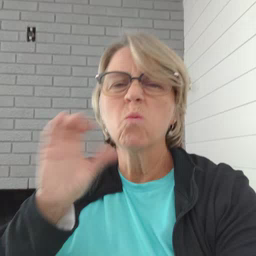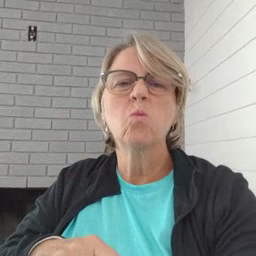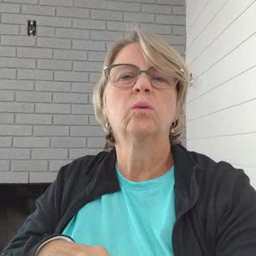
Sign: old